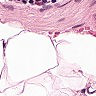
Metastatic tissue present: no